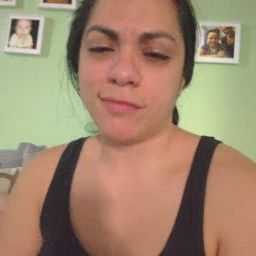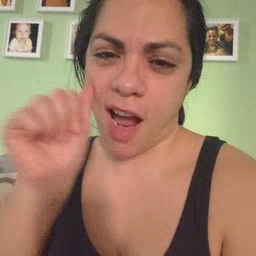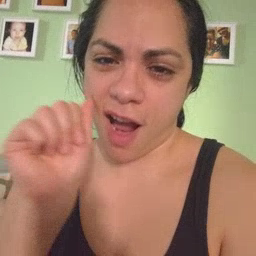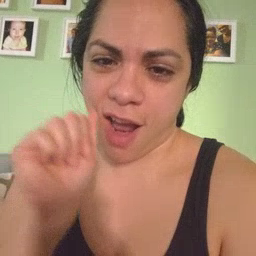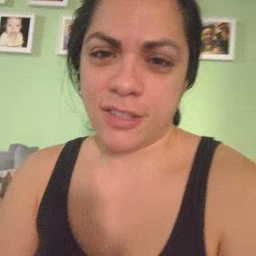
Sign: aunt